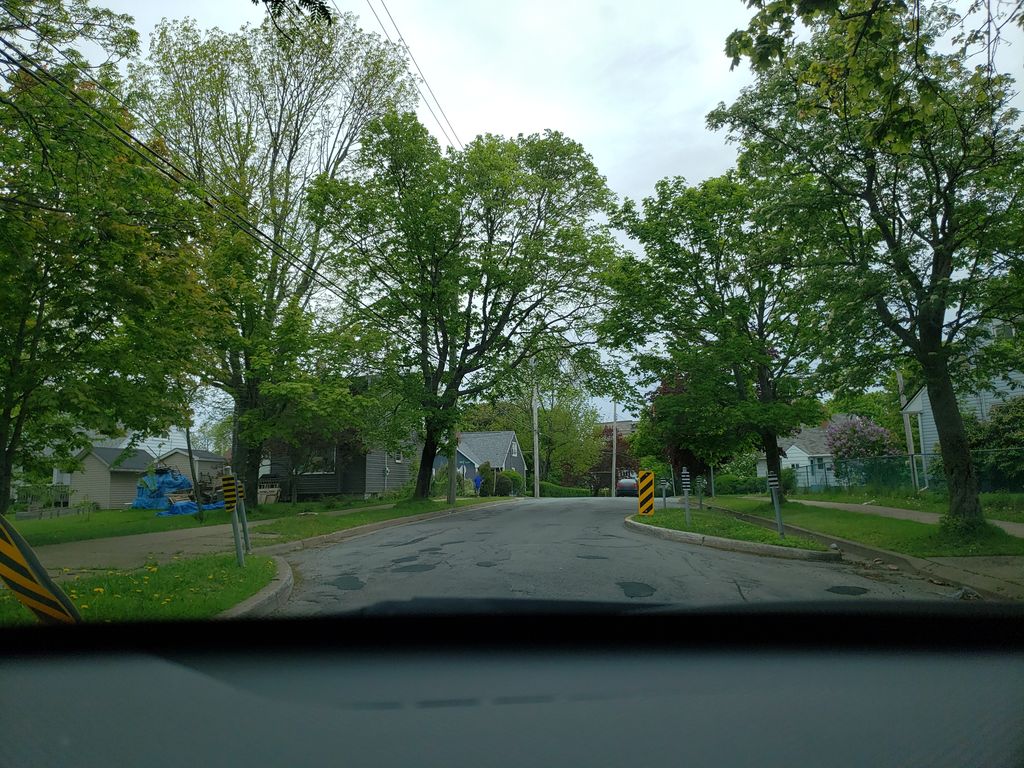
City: halifax